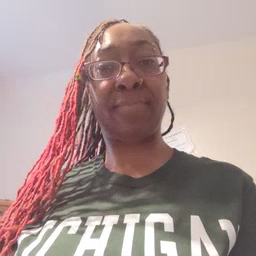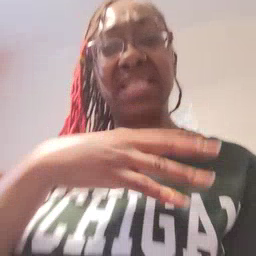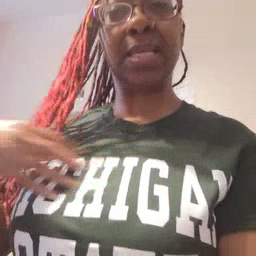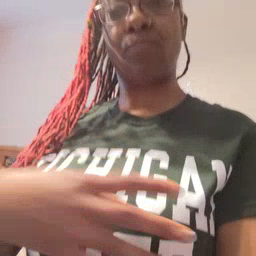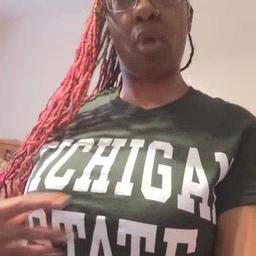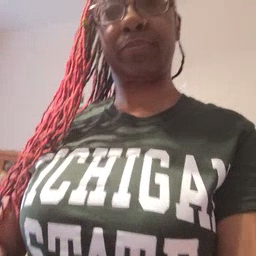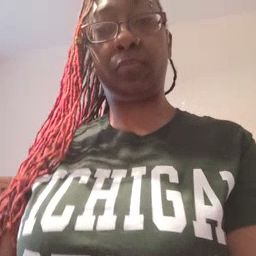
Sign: zebra